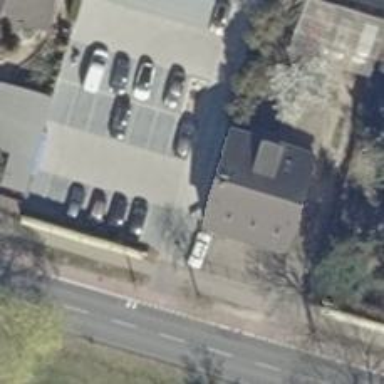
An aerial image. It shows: Road serving as parking aisle.